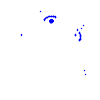
Particle: kaon